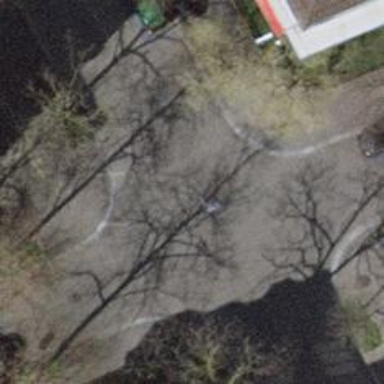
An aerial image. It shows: Residential road with separate sidewalks on both sides. The road surface is asphalt.